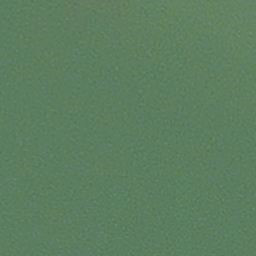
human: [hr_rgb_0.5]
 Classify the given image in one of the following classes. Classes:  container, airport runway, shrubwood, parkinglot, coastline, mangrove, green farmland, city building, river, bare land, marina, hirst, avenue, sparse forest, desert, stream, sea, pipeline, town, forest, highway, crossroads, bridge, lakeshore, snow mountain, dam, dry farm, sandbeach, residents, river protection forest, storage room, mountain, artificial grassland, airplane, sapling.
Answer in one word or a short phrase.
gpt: sea